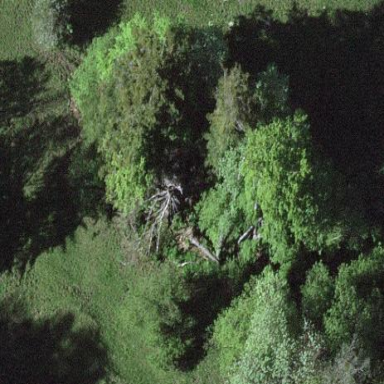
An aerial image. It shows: Forest area.